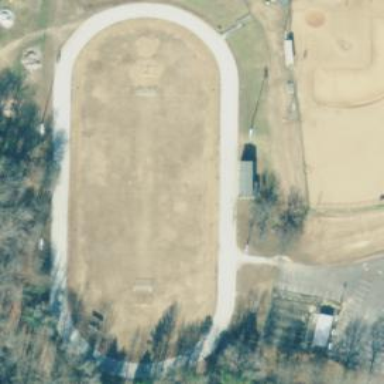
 providing space for leisure sports activities."